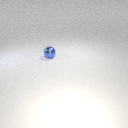
small blue metal sphere